Interaction volume radius: 10 \u00c5
Interaction volume height: 10 \u00c5
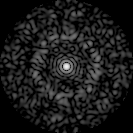
Disorder parameter: 0.8223